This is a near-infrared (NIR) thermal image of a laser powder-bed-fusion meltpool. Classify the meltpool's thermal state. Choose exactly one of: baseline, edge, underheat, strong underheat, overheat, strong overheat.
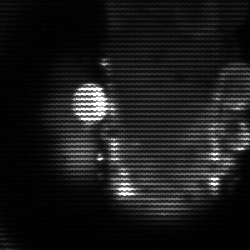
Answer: strong underheat